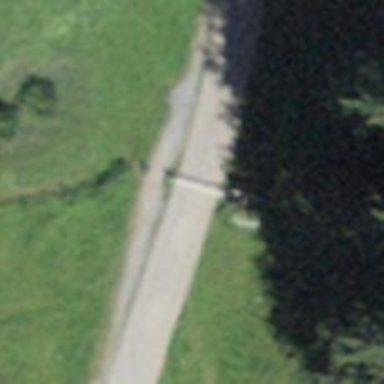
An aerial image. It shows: Lift gate barrier.